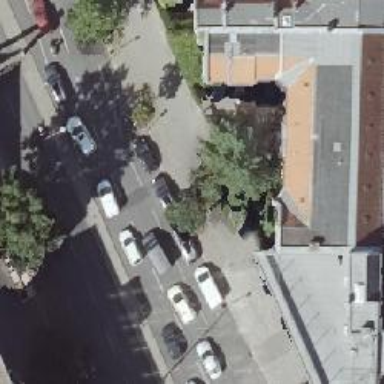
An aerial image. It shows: Secondary road with asphalt surface and parking lane on the right side.